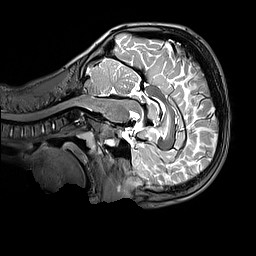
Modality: T2w
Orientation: sagittal
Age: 10
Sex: male
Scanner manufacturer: siemens
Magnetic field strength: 3 T
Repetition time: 3.2 s
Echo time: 0.408 s